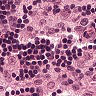
Metastatic tissue present: no